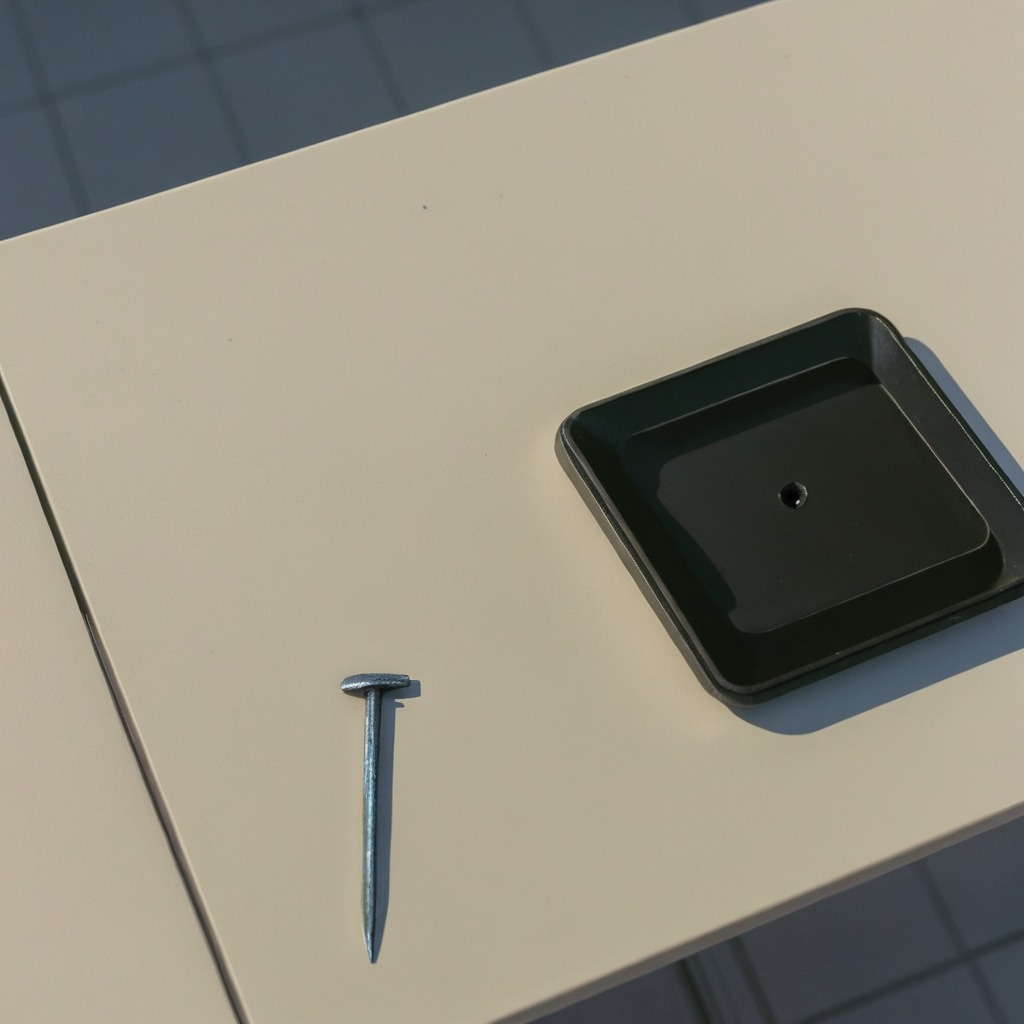
A iron nail is lying on a textured surface.